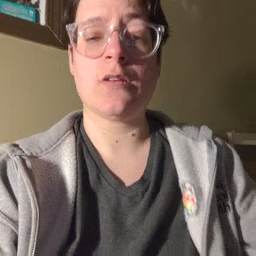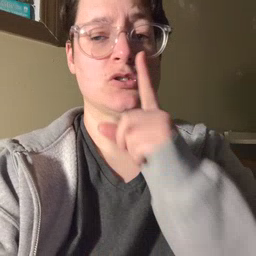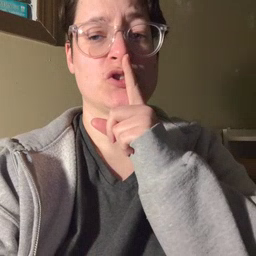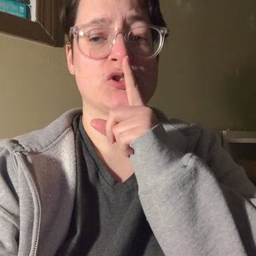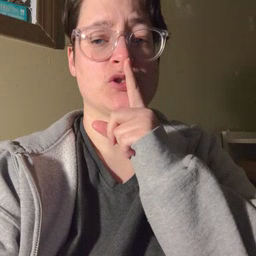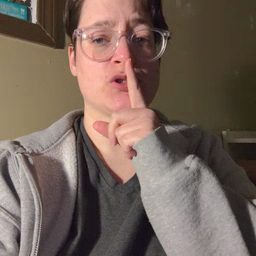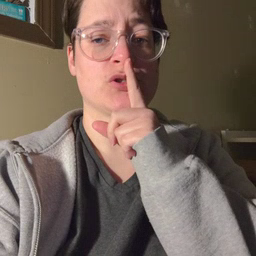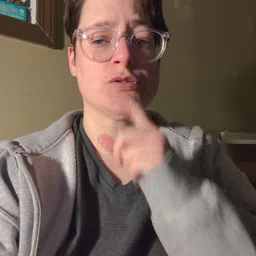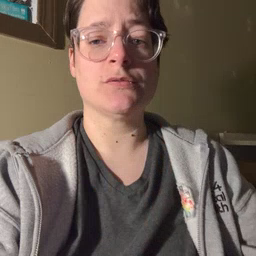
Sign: shhh